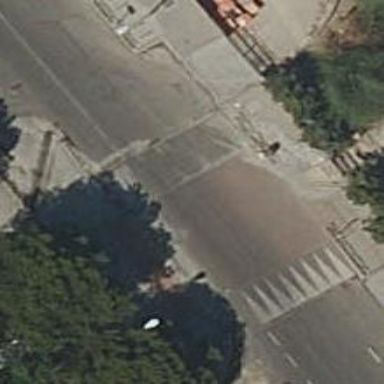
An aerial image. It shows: Table-style traffic calming feature.